Field crop: maize
Growth stage: 2
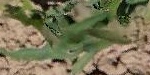
Species: maize